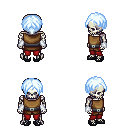
a pixel art fantasy rpg character, male body template, skeleton, leather chest armor, red pants, white cyan parted hairstyle, white cloth bracers, ghillies, four views (front, back, left, right), 2x2 character sprite sheet, small pixel art, hard edges, no anti-aliasing